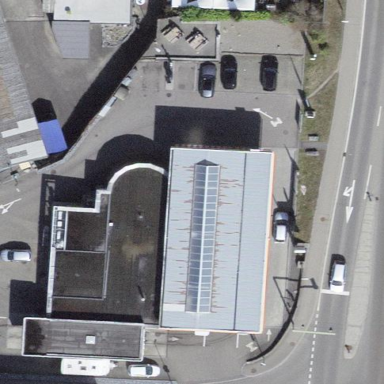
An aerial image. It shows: View of roof of building.